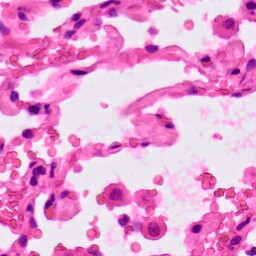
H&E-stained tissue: Lung